Field crop: maize
Growth stage: 2
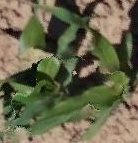
Species: maize